Interaction volume radius: 5 \u00c5
Interaction volume height: 15 \u00c5
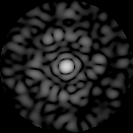
Disorder parameter: 0.8222